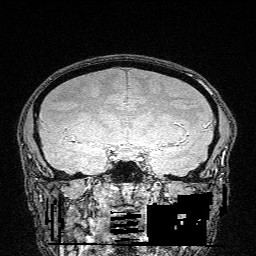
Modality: FLASH
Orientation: sagittal
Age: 29
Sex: male